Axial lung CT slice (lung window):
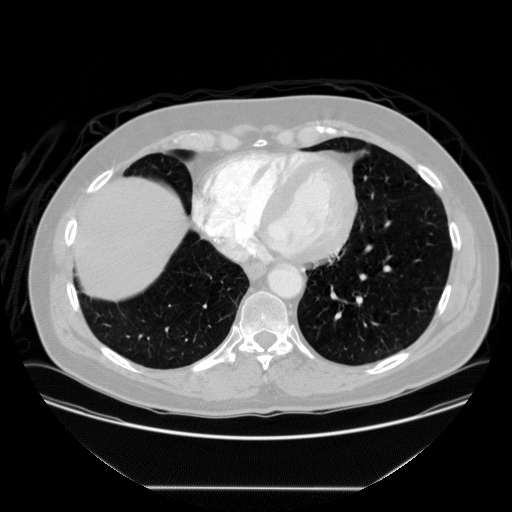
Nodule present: no